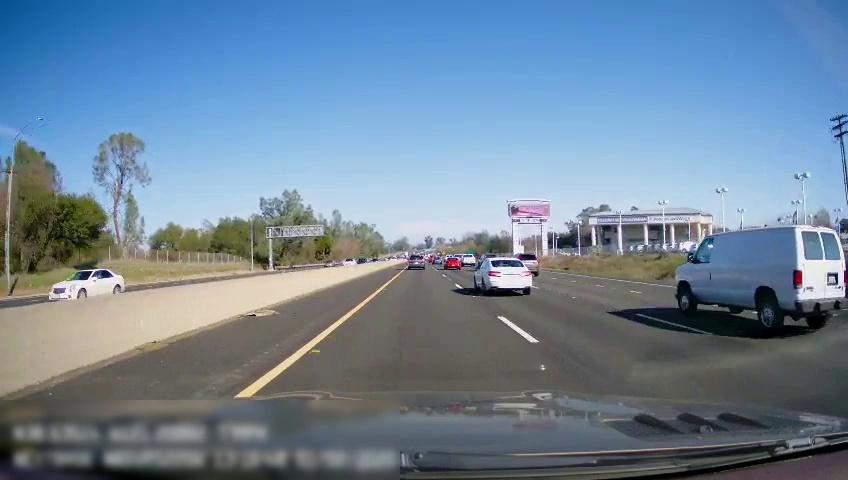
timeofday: Day
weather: Sunny
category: Drivable Space
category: Drivable Space
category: Vehicles | SUV
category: Vehicles | Car
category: Vehicles | Van
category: Vehicles | SUV
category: Vehicles | SUV
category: Vehicles | Truck
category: Vehicles | Car
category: Vehicles | Car
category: Lanes | Current Lane
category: Lanes | Current Lane
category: Lanes | Current Lane
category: Lanes | Alternate Lane
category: Lanes | Alternate Lane
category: Traffic | Signs